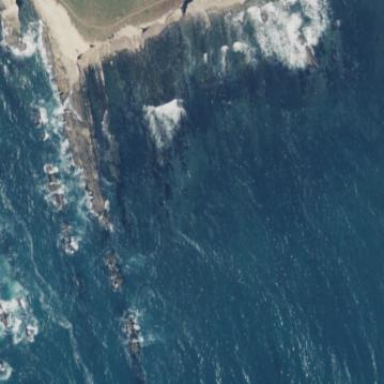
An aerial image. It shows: Natural rock reef.